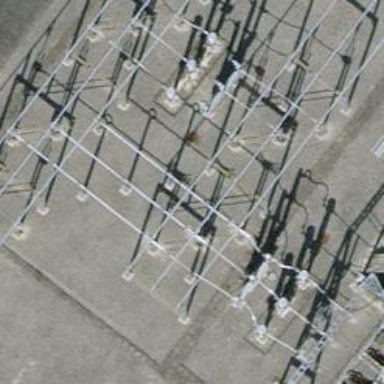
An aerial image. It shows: Power line carrying busbar.